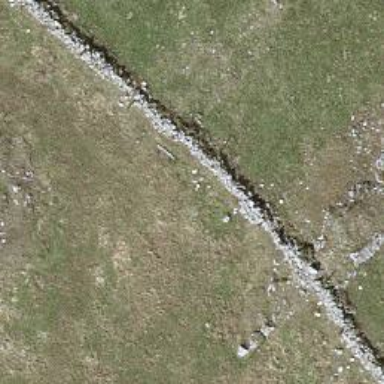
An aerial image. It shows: Wall barrier.